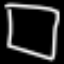
Label: square